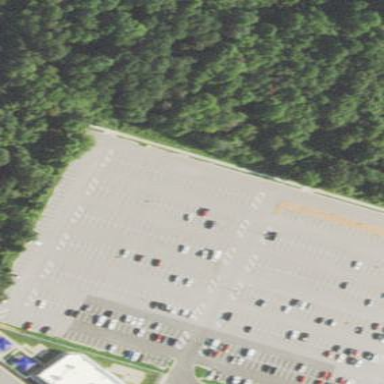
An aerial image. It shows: Parking area with asphalt surface. This is surface parking with park-and-ride facility.